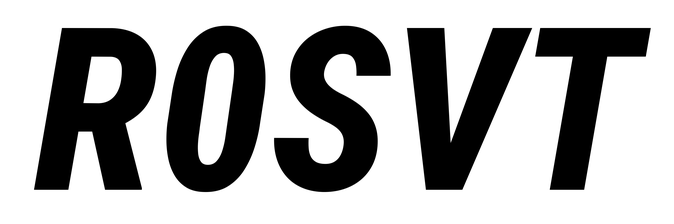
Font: Roboto-Italic_Condensed_ExtraBold_Italic